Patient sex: F
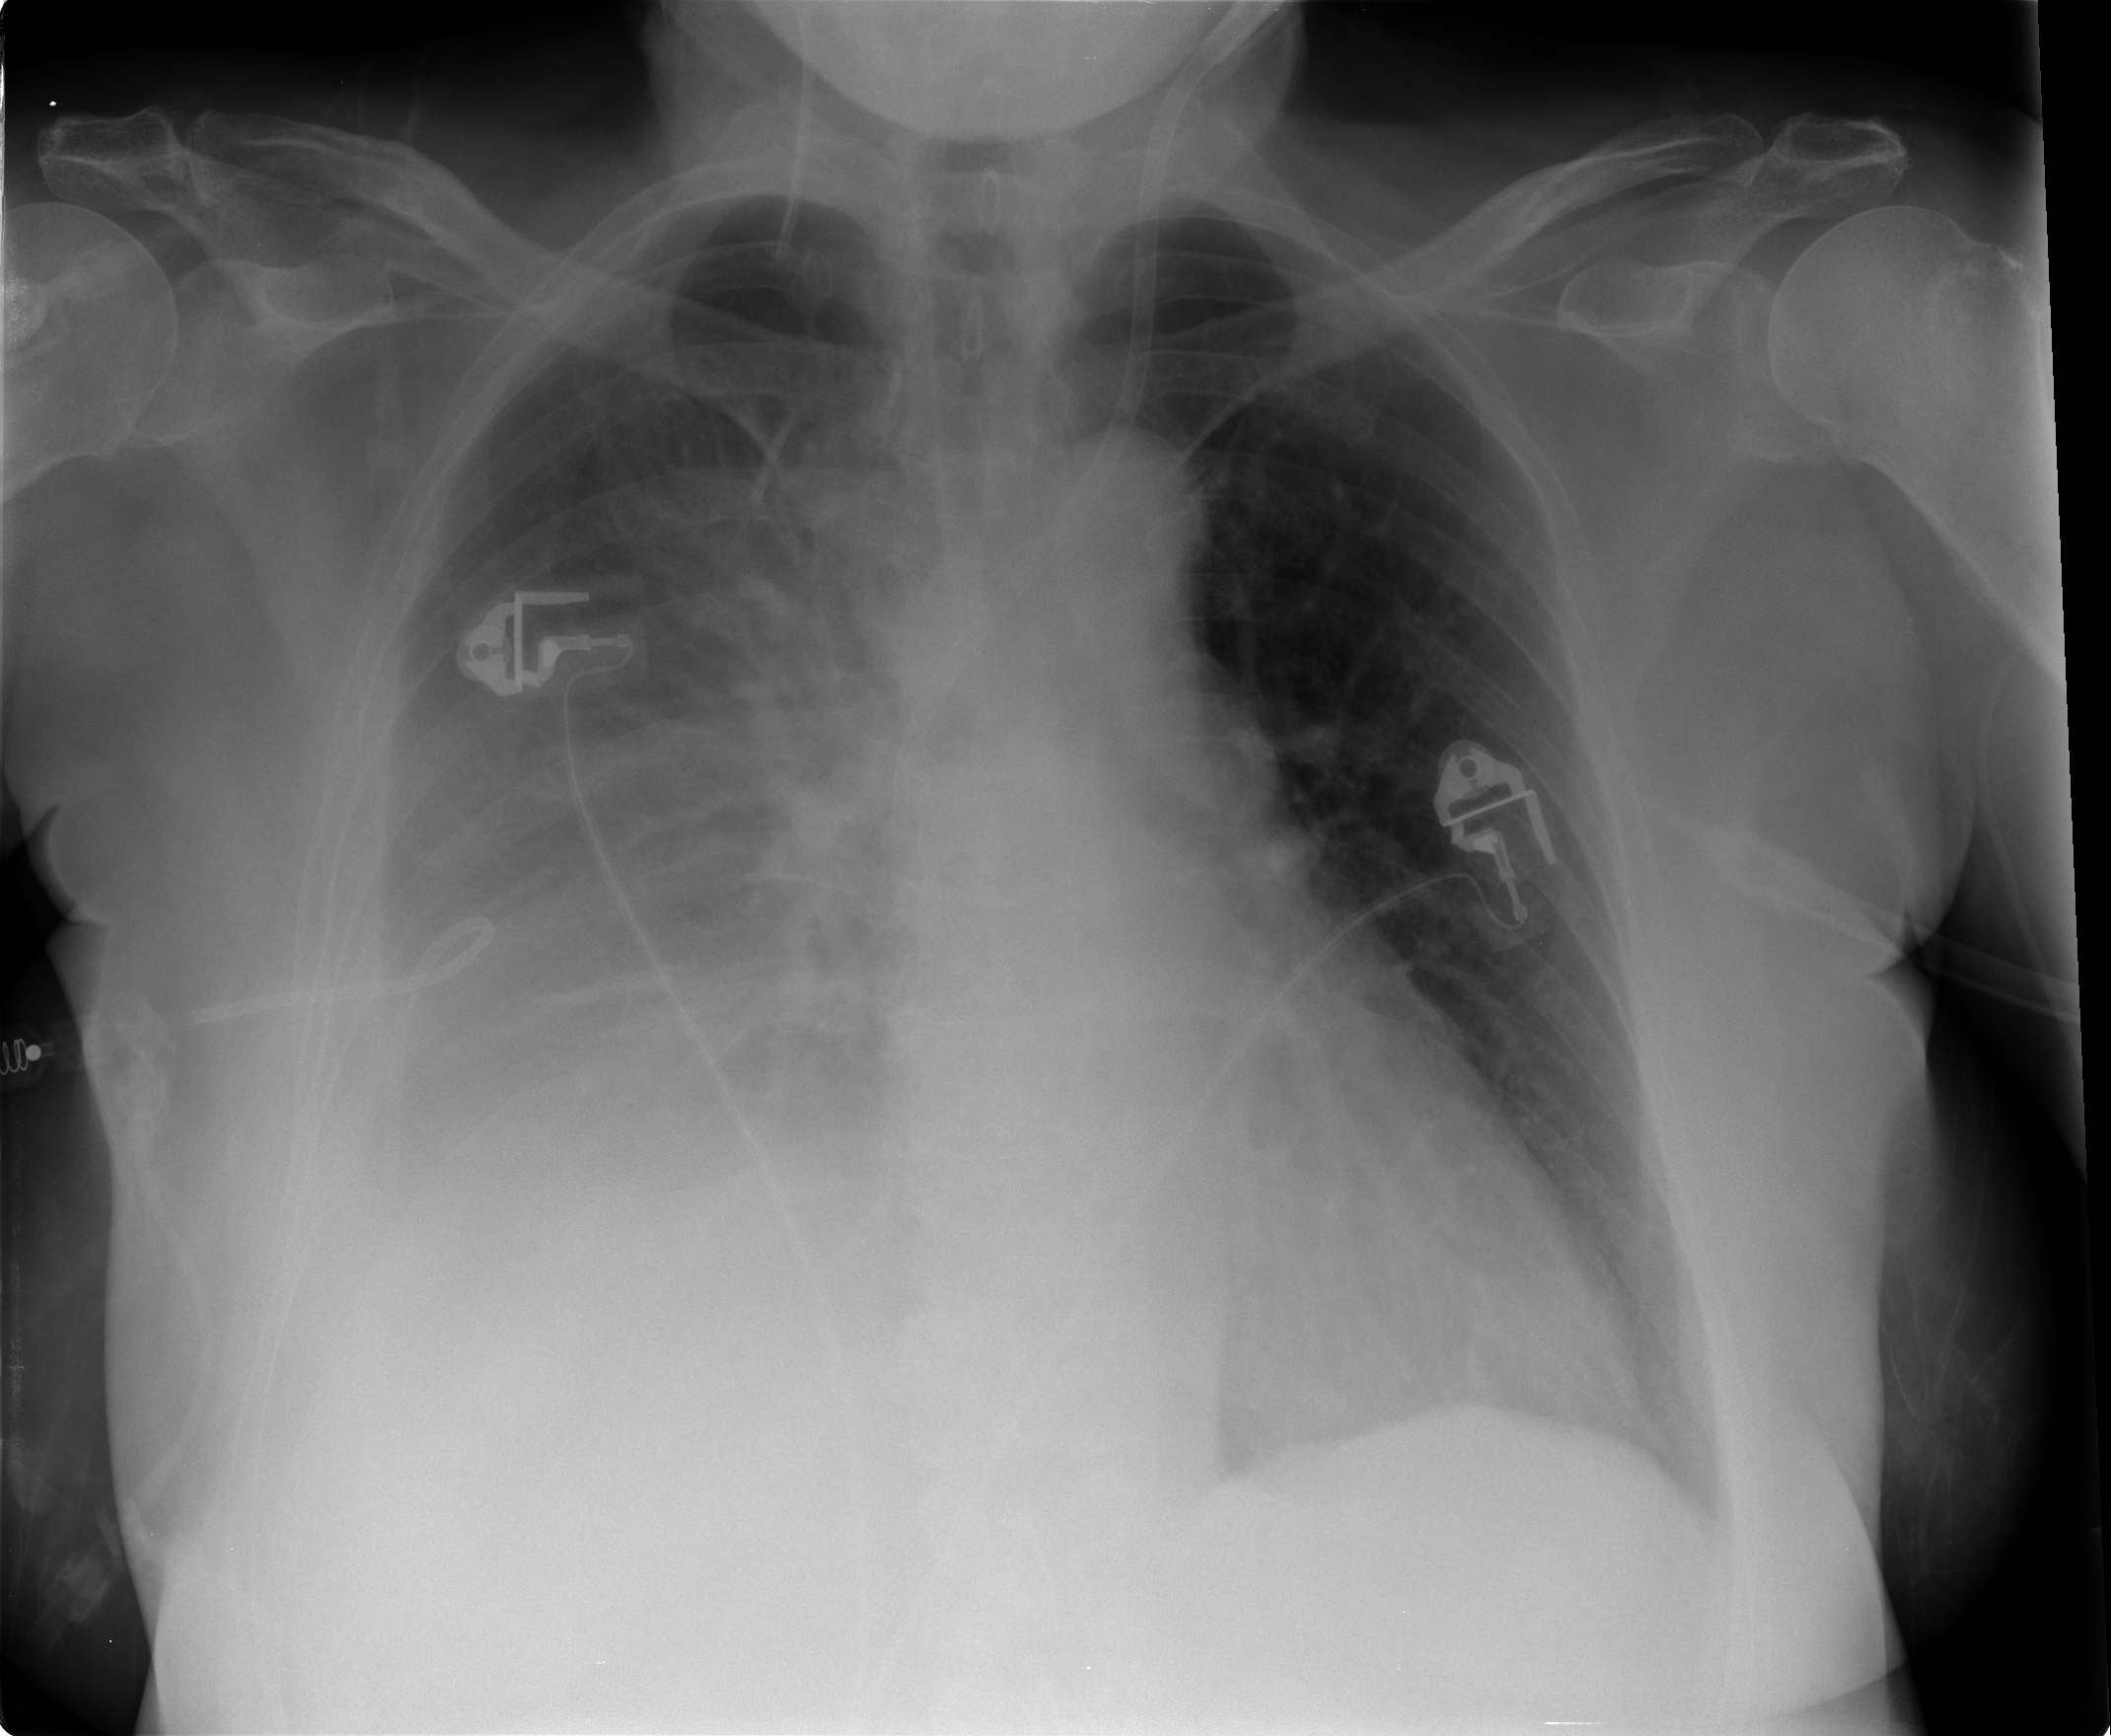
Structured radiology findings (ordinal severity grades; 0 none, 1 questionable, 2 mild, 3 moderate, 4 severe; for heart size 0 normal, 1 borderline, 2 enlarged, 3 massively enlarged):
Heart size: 0
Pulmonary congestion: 0
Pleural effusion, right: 3
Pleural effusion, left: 0
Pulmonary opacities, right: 0
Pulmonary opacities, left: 0
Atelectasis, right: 2
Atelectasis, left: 0